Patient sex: F
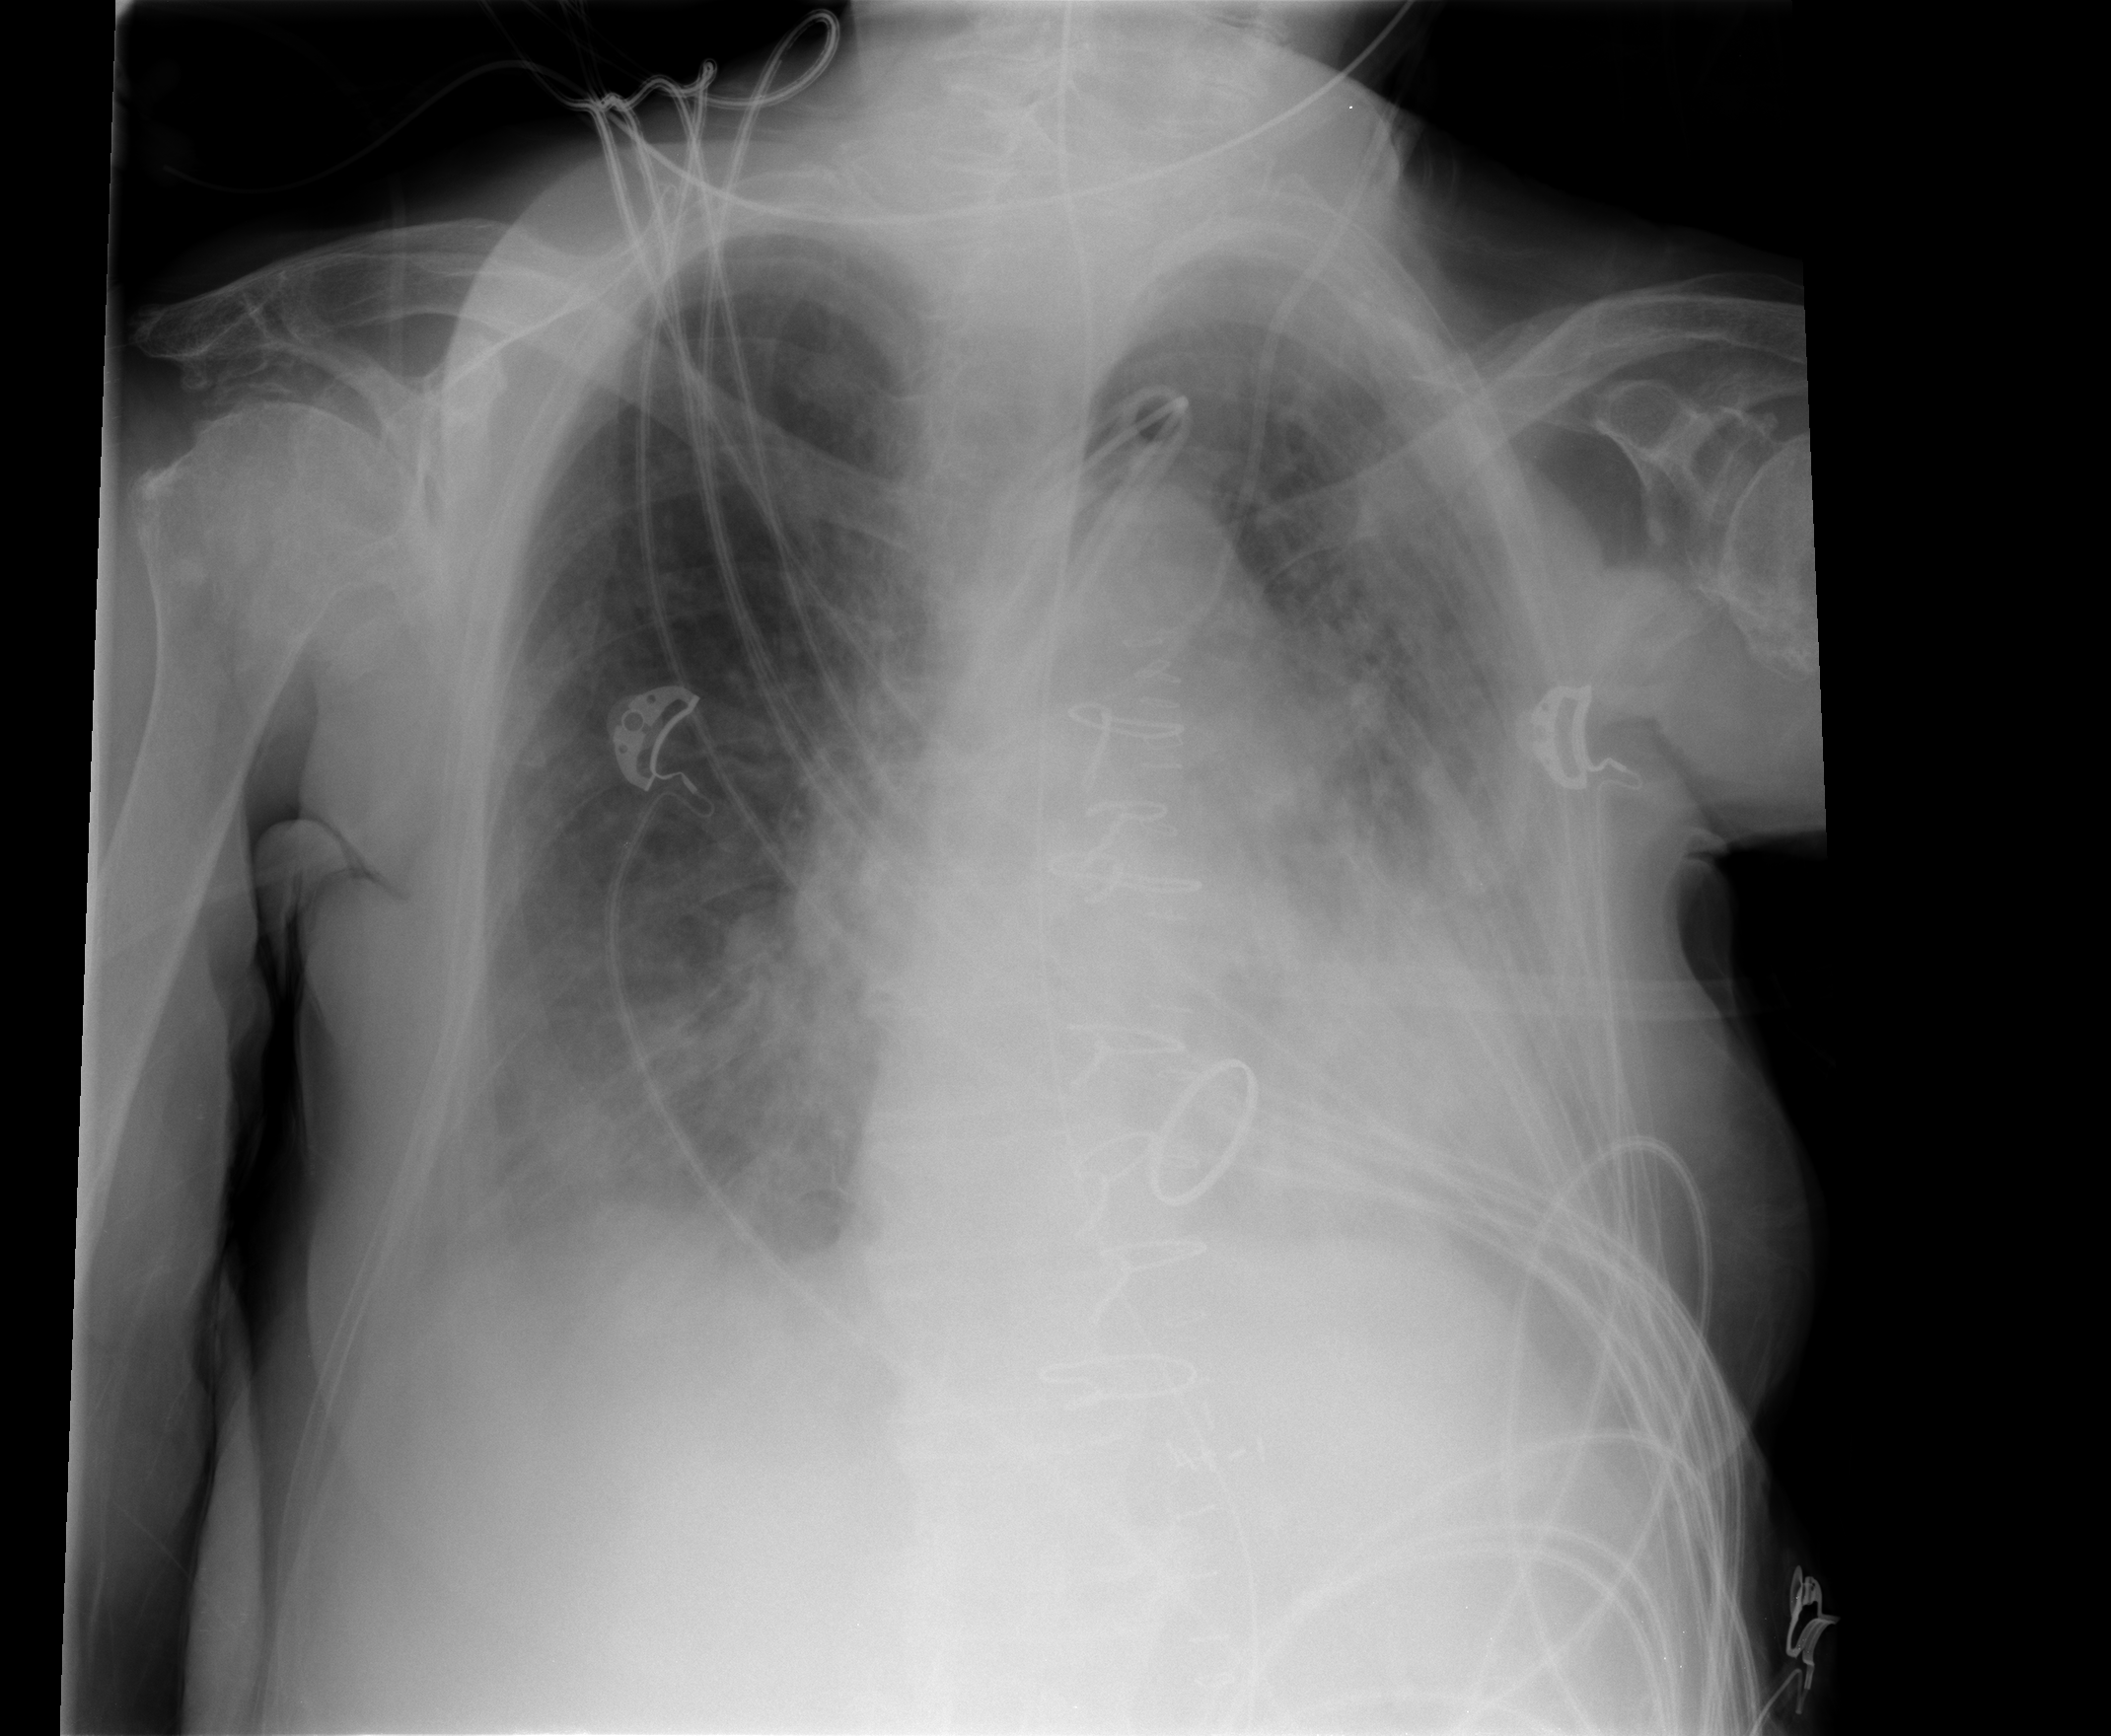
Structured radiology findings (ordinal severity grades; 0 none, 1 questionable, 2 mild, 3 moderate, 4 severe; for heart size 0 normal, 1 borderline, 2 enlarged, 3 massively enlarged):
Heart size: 2
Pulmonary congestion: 2
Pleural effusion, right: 2
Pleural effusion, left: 2
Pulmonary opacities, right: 2
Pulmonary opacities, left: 3
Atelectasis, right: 2
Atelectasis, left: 2